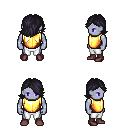
a pixel art fantasy rpg character, male body template, dark elf, purple skin, gold chest armor, white pants, raven swoop hairstyle, maroon shoes, four views (front, back, left, right), 2x2 character sprite sheet, small pixel art, hard edges, no anti-aliasing